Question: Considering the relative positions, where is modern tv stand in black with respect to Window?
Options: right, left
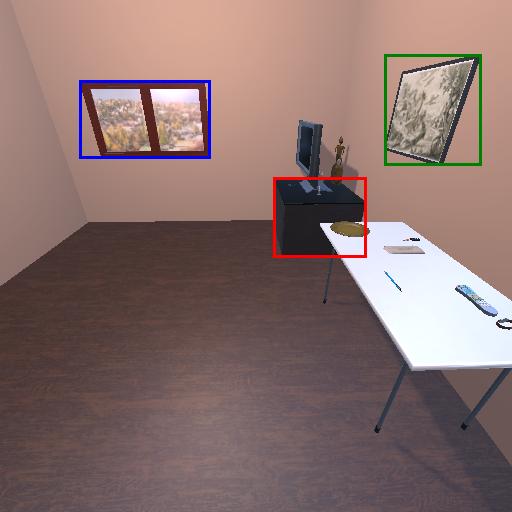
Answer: right